Question: I've tried to add some message in typo3 backend, but without success.
I know for Flash messages but I just can't make it work.

How can I make it work?
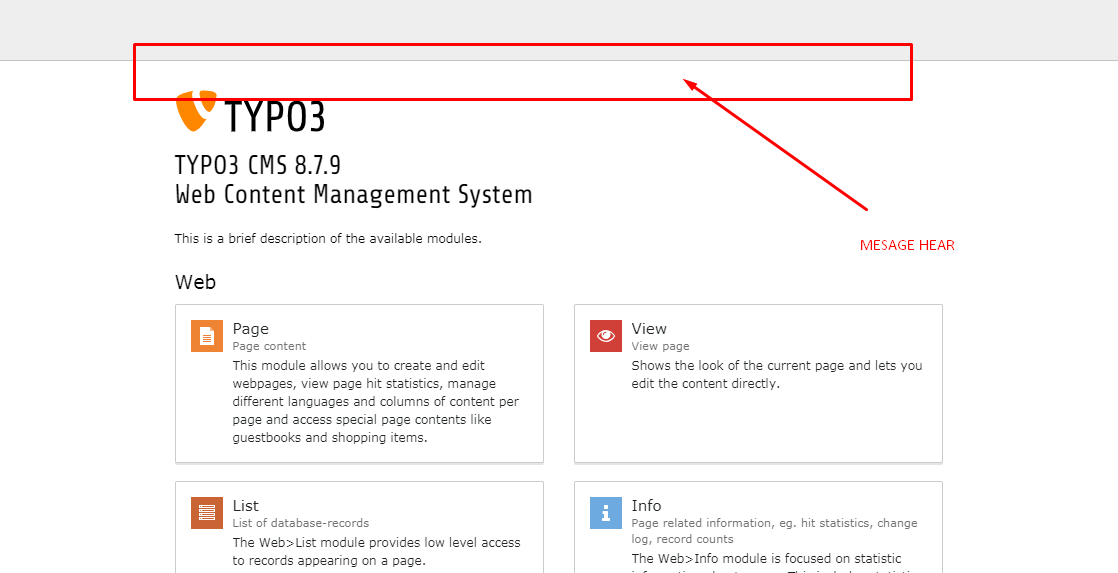
Answer: I did this in one of my extensions and here is the snippet:
'''
$messageQueue = GeneralUtility::makeInstance(
FlashMessageQueue::class,
'core.template.flashMessages'
);
$messageQueue->addMessage(
new FlashMessage(
'text',
'title',
FlashMessage::OK,
true
)
);
'''
Most important is the attribute ''core.template.flashMessages'' when instantiiating the 'FlashMessageQueue'.